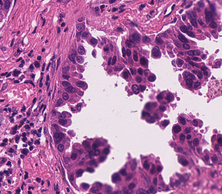
Tumor epithelial tissue: yes
Tumor-associated stroma tissue: yes
Normal tissue: no